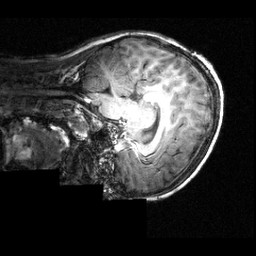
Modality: T1w
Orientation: sagittal
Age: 12
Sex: female
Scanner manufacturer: siemens
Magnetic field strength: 3.951 T
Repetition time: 1.5 s
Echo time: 0.00335 s